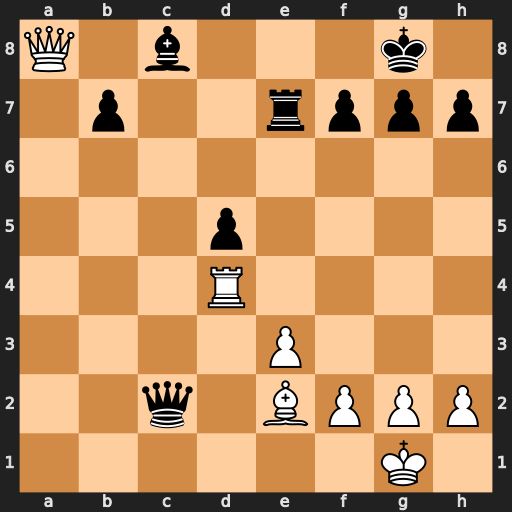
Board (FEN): Q1b3k1/1p2rppp/8/3p4/3R4/4P3/2q1BPPP/6K1
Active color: w
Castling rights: -
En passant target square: -
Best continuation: Rc4 Qxc4 Bxc4